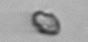
Label: Heterocapsa_rotundata